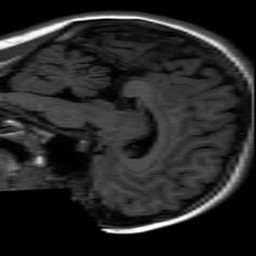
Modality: inplaneT1
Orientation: sagittal
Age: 17
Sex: female
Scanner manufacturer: ge
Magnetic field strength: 3 T
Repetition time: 2.297 s
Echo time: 0.02273 s